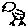
Label: bird